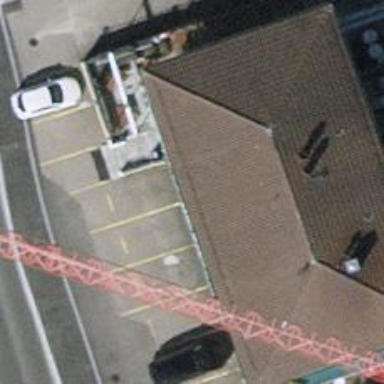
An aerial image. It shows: Pub.